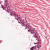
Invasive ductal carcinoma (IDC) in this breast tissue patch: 0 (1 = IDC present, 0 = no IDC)